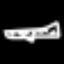
Label: airplane